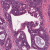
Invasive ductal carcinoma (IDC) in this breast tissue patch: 0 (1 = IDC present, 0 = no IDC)